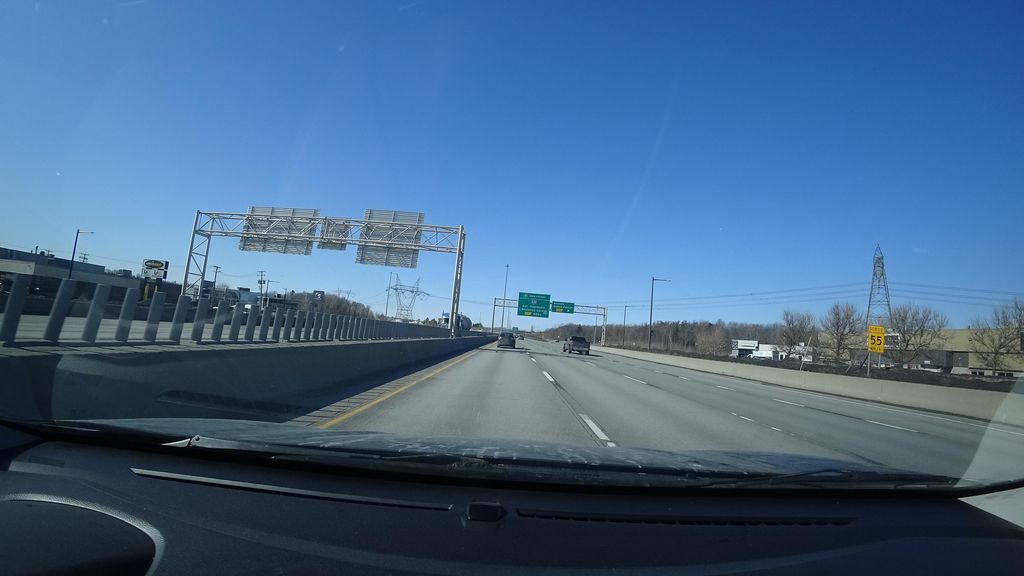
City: quebec_city